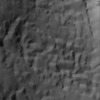
Label: not_dusty